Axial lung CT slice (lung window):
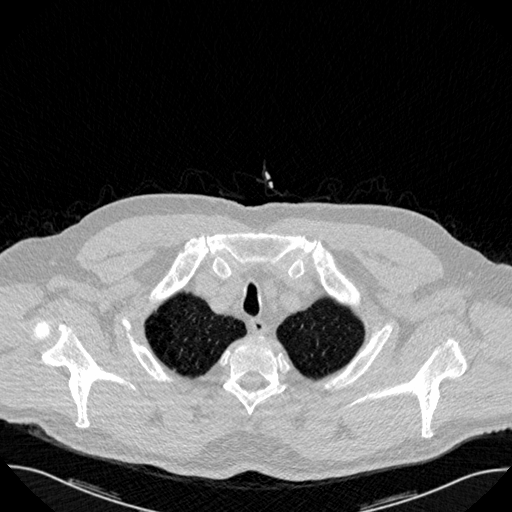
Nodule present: no